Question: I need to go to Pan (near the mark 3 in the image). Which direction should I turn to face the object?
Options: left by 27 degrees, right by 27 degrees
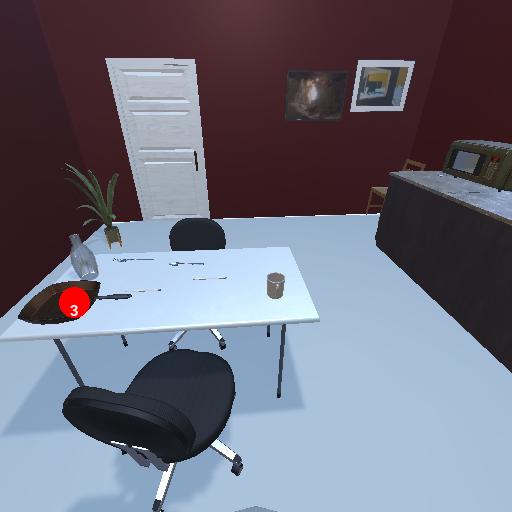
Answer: left by 27 degrees